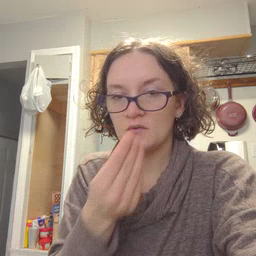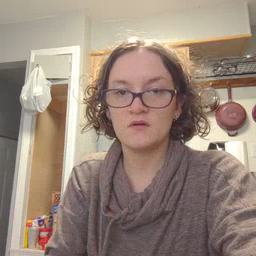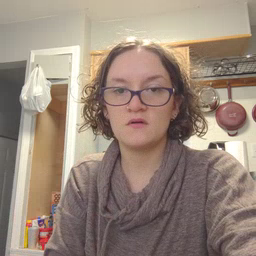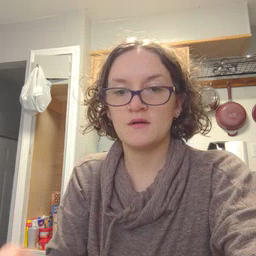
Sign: flower